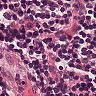
Metastatic tissue present: no